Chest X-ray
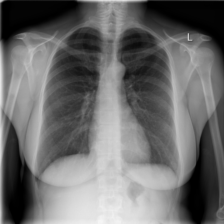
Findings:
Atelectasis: negative
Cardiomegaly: negative
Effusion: negative
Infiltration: negative
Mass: negative
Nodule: negative
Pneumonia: negative
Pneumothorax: negative
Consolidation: negative
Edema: negative
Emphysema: negative
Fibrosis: negative
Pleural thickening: negative
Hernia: negative